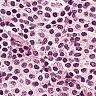
Metastatic tissue present: no